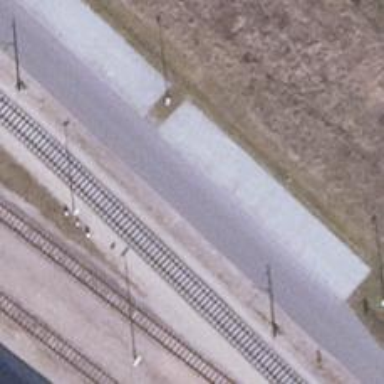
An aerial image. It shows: Level crossing along the railway.